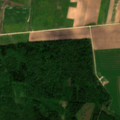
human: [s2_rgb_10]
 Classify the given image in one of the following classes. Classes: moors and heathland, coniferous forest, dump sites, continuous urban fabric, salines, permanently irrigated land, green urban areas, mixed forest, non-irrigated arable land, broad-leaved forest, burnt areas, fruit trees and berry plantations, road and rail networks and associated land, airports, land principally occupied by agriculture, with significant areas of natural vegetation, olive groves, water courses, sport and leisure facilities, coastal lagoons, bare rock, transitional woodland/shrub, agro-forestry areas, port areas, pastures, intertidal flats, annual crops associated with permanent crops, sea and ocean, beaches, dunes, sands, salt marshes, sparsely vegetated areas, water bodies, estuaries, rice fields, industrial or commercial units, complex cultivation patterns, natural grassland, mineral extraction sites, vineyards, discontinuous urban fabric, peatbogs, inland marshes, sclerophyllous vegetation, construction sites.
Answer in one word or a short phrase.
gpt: non-irrigated arable land, pastures, broad-leaved forest, mixed forest